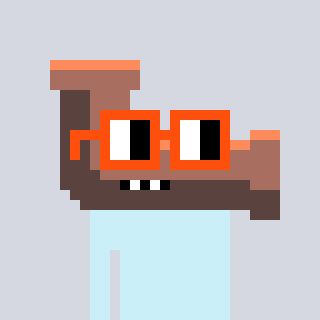
a pixel art character with square orange glasses, a pipe-shaped head and a gunk-colored body on a cool background